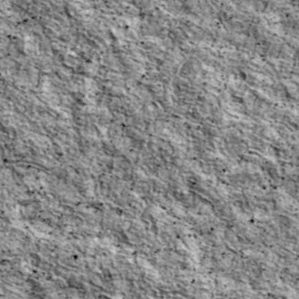
Label: non_frost